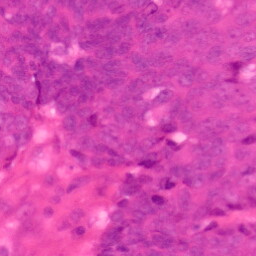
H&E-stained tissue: Colon